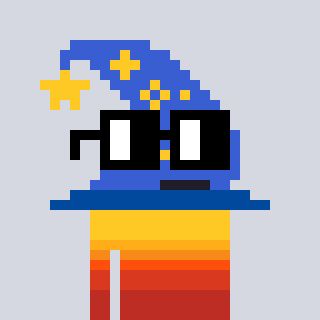
a pixel art character with square black glasses, a wizard hat-shaped head and a cold-colored body on a cool background